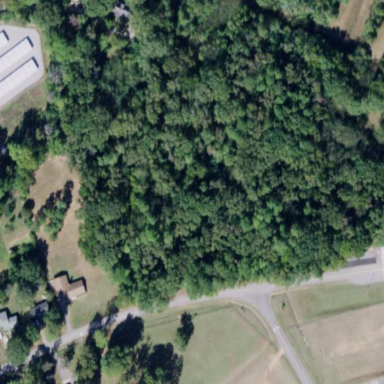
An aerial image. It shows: Forest with mix of leaf types.